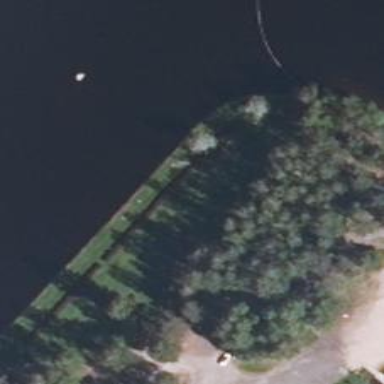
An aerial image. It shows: Disc golf hole.